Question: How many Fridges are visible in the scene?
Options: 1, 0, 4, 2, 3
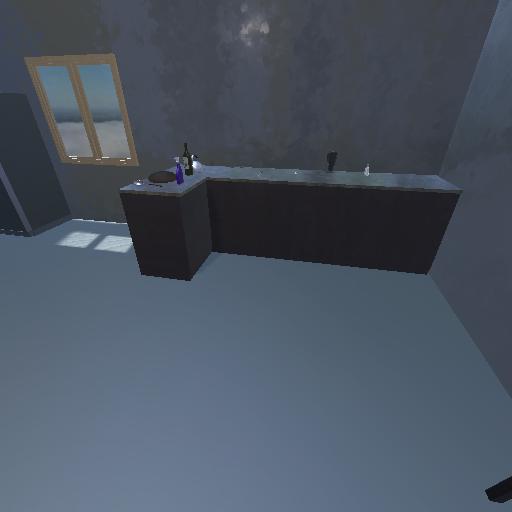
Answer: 1